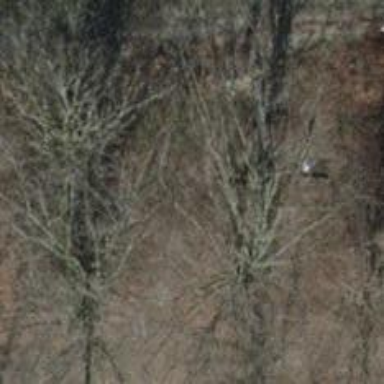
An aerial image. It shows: Brown bench.